Interaction volume radius: 5 \u00c5
Interaction volume height: 50 \u00c5
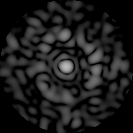
Disorder parameter: 0.809